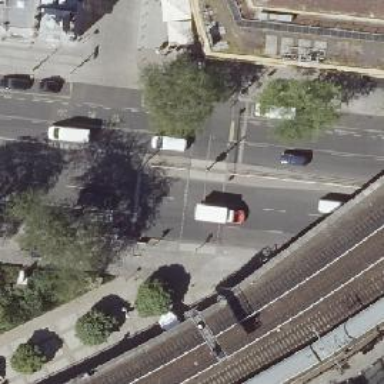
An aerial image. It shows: Footway located on traffic island.